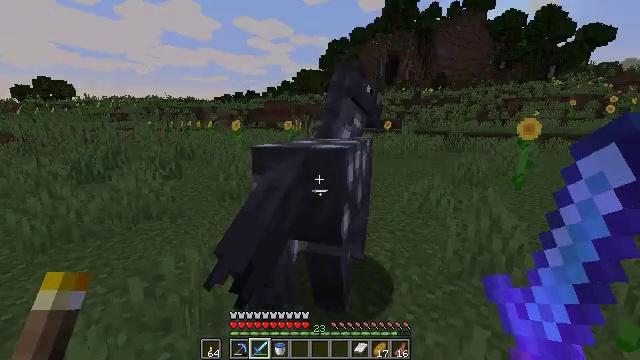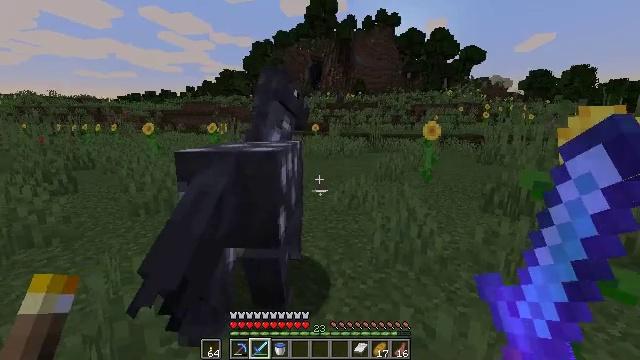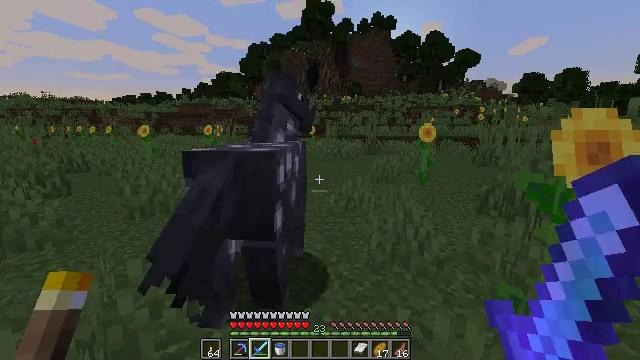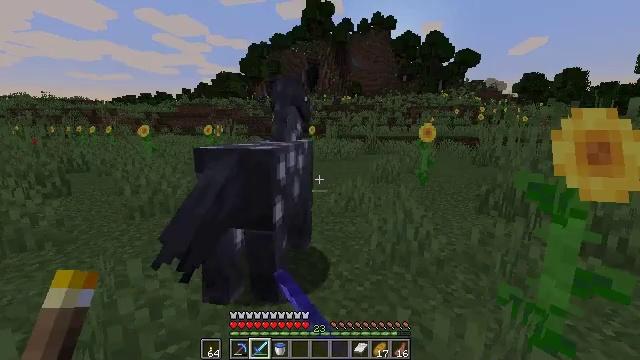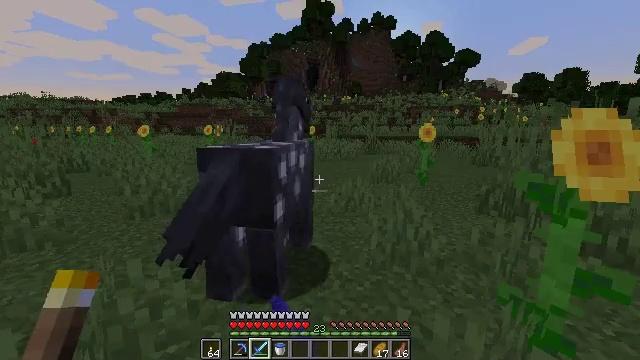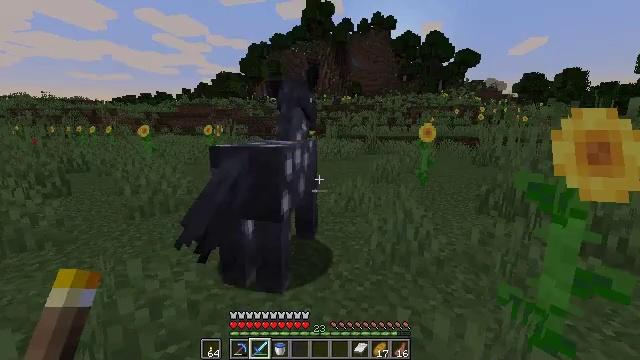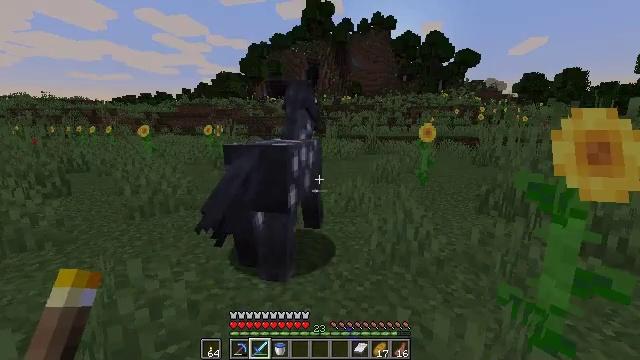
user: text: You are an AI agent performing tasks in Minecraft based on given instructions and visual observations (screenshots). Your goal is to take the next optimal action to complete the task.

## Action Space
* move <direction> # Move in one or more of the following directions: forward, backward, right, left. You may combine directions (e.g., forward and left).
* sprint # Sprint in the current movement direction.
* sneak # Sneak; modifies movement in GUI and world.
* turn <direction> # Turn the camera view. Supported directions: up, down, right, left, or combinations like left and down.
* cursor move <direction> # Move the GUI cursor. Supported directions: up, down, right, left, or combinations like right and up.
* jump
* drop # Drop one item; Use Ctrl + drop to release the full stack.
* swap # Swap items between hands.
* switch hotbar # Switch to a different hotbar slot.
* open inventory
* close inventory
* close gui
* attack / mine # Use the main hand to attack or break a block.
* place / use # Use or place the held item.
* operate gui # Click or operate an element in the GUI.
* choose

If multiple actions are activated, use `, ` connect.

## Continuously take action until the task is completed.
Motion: motion action
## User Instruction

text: Hunt animals.
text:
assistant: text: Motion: turn right
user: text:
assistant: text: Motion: attack / mine
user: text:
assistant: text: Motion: attack / mine
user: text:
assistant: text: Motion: attack / mine
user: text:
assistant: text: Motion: attack / mine
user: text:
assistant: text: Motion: no_op
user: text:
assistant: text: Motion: no_op